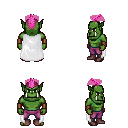
a pixel art fantasy rpg character, male body template, orc, green skin, white cape, magenta pants, pink short mohawk hairstyle, leather bracers, maroon shoes, four views (front, back, left, right), 2x2 character sprite sheet, small pixel art, hard edges, no anti-aliasing